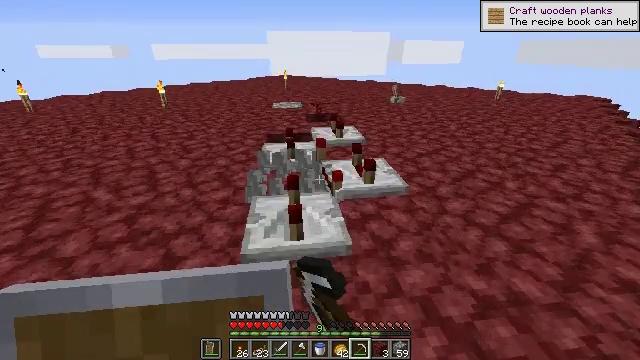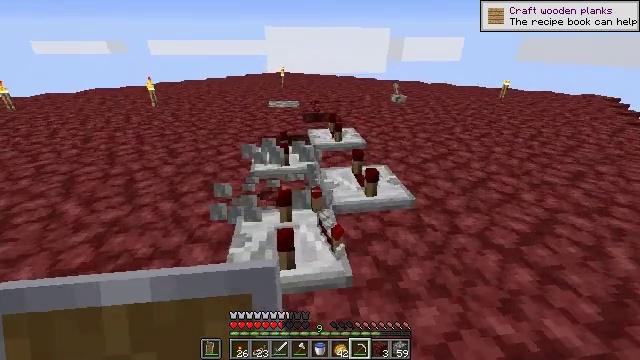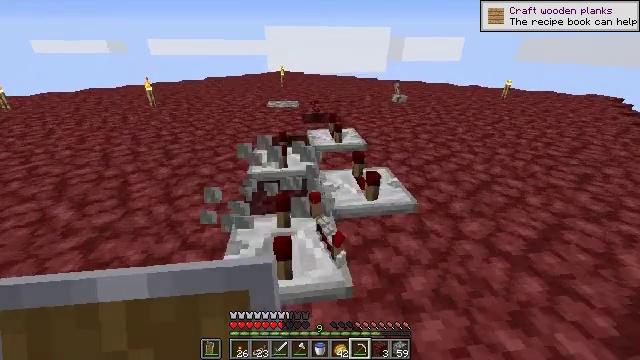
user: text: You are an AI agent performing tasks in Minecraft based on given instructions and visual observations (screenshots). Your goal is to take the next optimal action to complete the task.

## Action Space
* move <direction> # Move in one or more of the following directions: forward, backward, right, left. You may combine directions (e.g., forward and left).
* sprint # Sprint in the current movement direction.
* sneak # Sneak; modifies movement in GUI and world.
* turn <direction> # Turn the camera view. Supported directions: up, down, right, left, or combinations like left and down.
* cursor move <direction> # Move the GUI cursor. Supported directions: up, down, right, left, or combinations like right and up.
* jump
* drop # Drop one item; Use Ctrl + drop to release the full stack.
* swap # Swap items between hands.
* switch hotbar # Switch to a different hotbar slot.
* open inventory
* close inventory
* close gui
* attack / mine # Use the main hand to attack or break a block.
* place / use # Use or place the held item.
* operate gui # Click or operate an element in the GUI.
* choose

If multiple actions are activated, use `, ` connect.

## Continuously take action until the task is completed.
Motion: motion action
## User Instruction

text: Break the redstone repeater.
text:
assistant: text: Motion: move forward, attack / mine
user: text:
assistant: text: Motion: move forward, attack / mine
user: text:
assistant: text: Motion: no_op